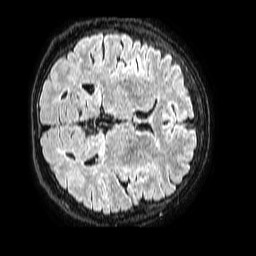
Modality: FLAIR
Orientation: axial
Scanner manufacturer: philips
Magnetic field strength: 1.5 T
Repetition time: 4.8 s
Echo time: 0.3 s